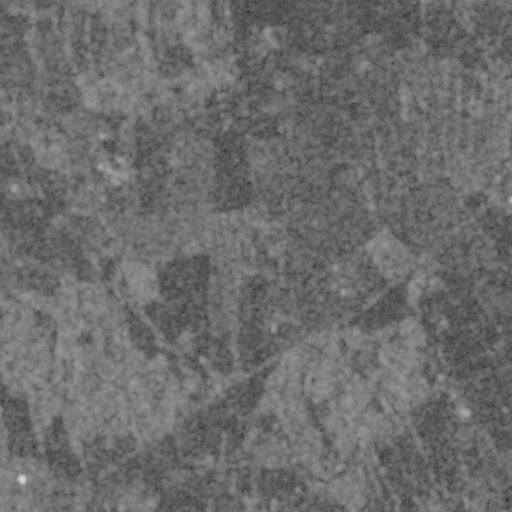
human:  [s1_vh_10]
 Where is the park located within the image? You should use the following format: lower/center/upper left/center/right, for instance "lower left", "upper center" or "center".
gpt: The park is located in the upper right of the image.
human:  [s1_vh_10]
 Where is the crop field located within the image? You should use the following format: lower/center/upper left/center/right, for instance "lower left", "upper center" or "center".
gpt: There is no crop field in the image.

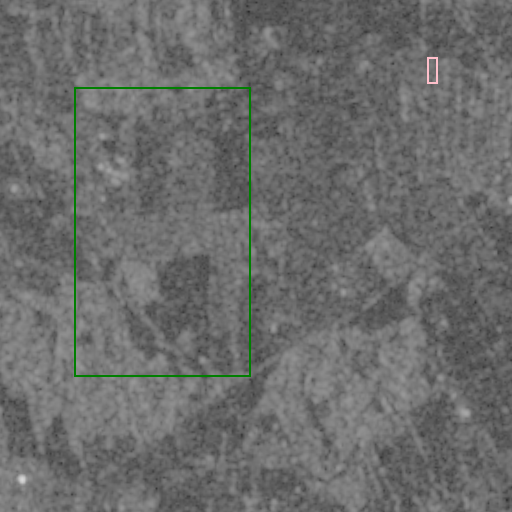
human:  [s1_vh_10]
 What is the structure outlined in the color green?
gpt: The structure outlined in green is a crop field.
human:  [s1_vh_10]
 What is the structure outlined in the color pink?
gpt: The structure outlined in pink is a park.
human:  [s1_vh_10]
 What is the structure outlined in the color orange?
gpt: There is no orange outline.